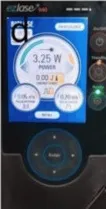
Pre-operative, intra-operative, and post-operative pictures of the gingivectomy procedure performed for correction of altered gingival zenith in the transposed tooth. 940 nm diode EZLase (Mumbai, India: Biolase), 3.25 W, pulsed mode 20 ms pulse duration, and ,20 ms pulse interval with 400-micron fiber.
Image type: radiology (ct)